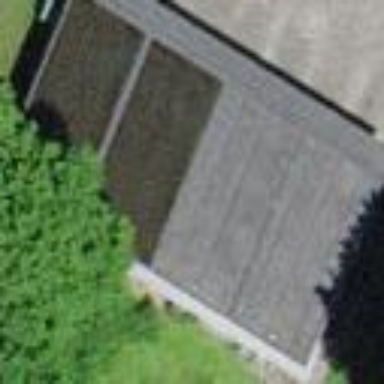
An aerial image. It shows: Garage building.